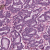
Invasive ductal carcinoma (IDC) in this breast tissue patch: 1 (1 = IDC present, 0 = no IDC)